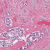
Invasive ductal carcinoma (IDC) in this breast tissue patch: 1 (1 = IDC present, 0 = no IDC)